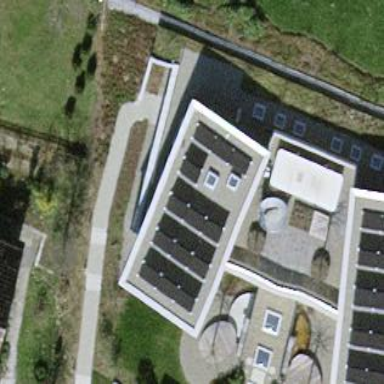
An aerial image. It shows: Solar photovoltaic panel generator producing electricity in small installation.